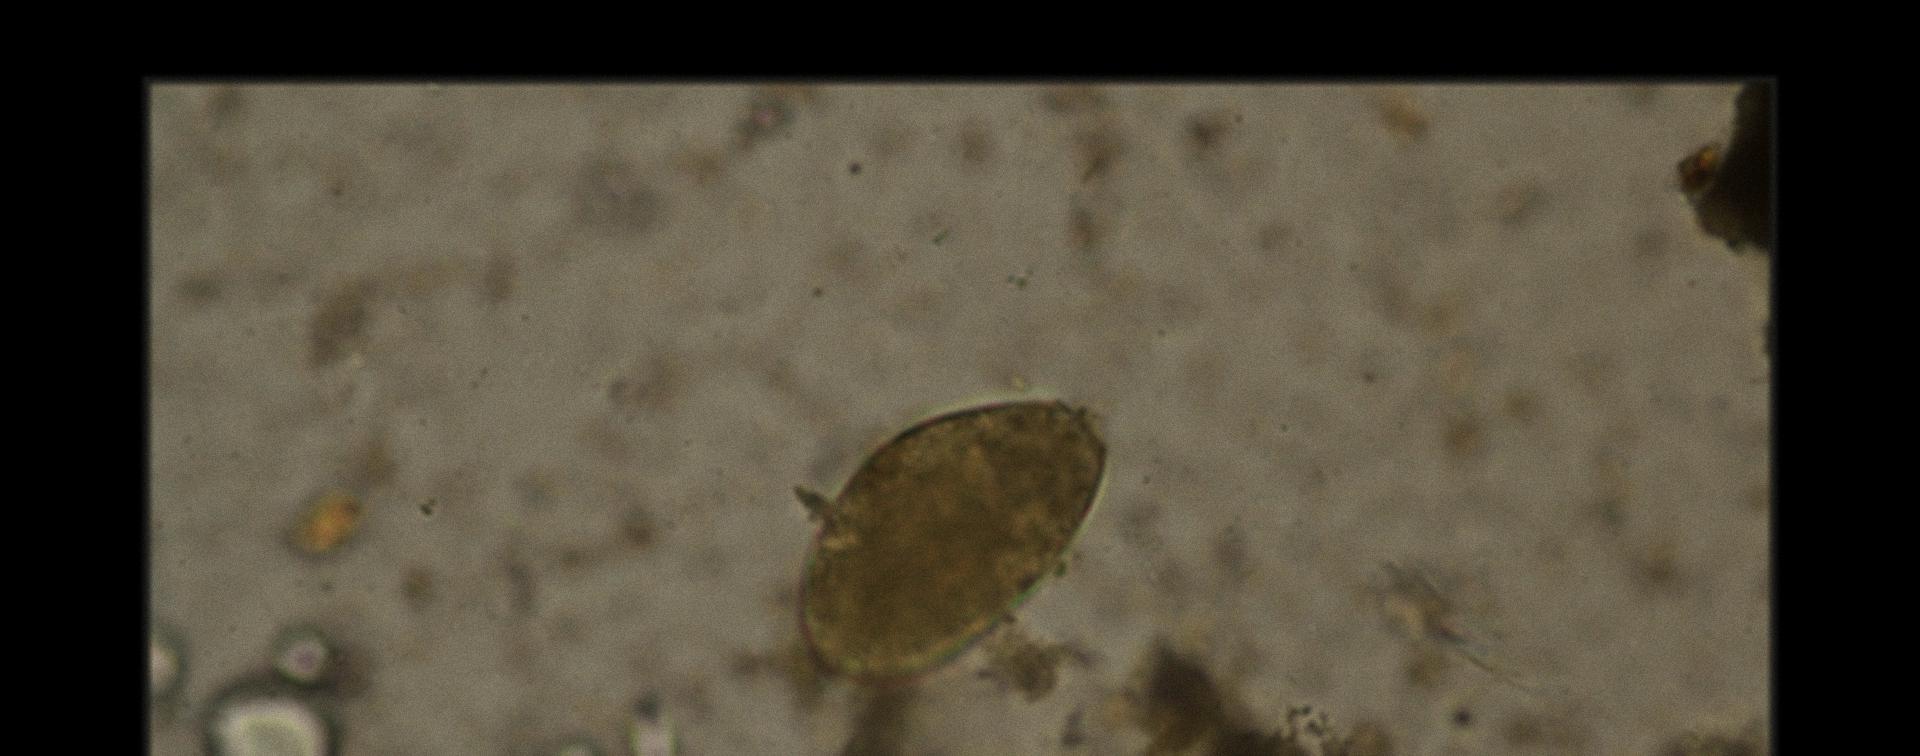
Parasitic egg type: Fasciolopsis buski